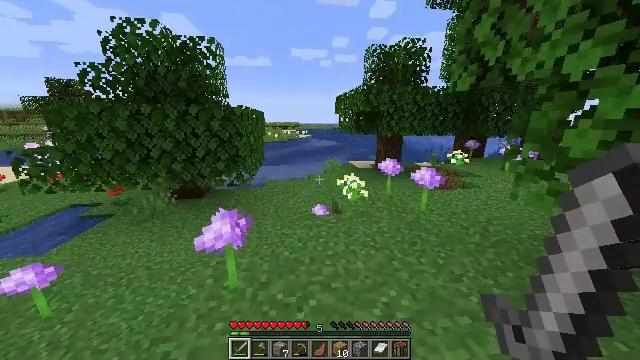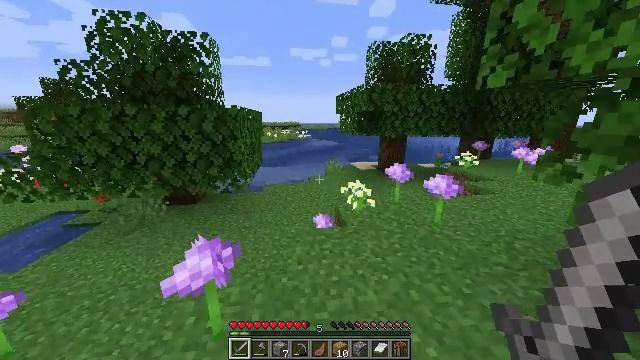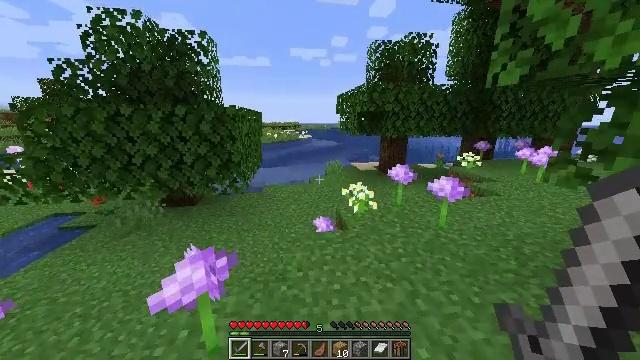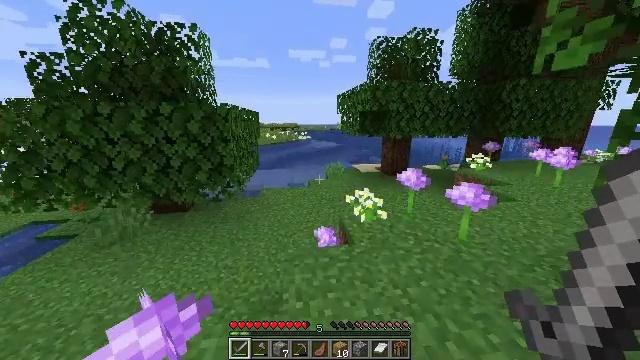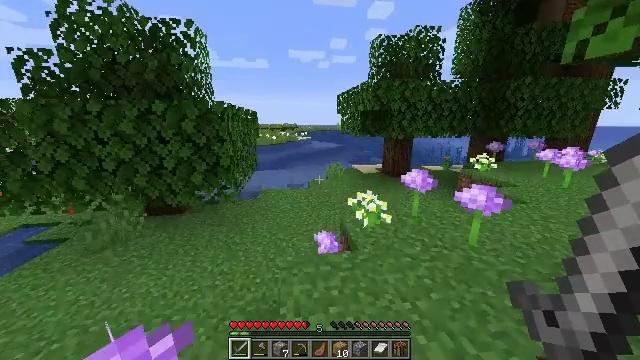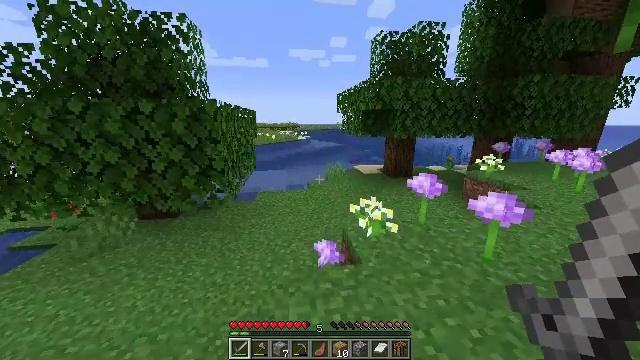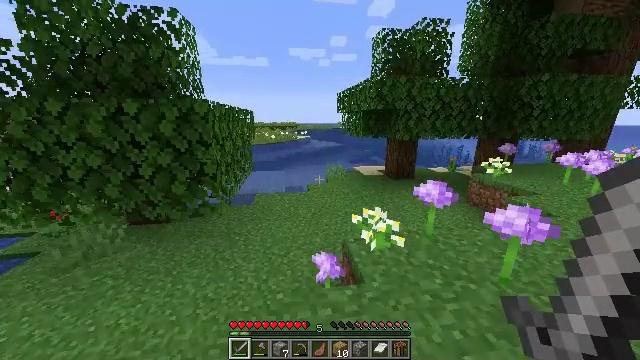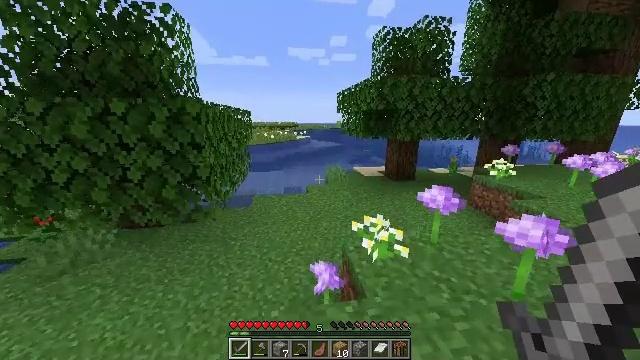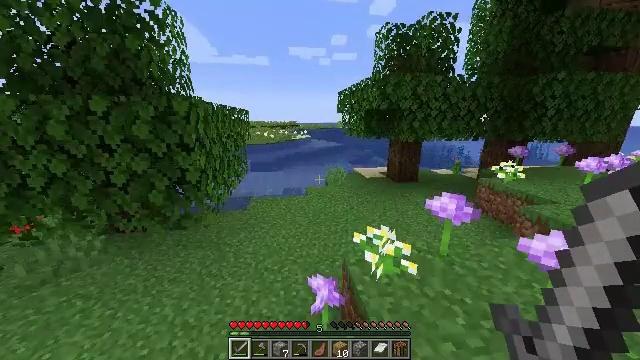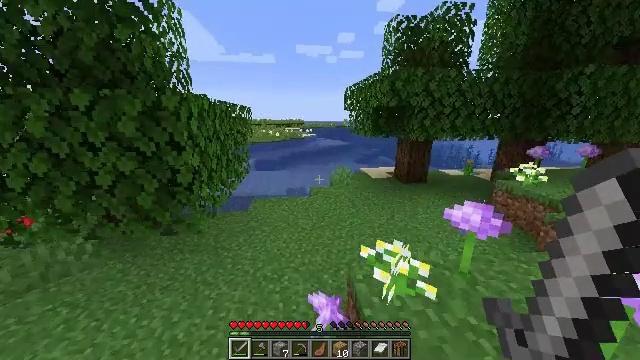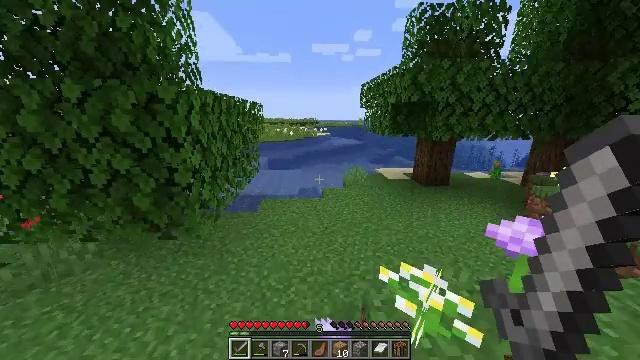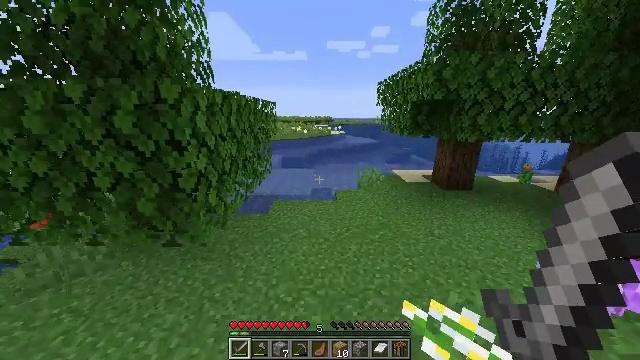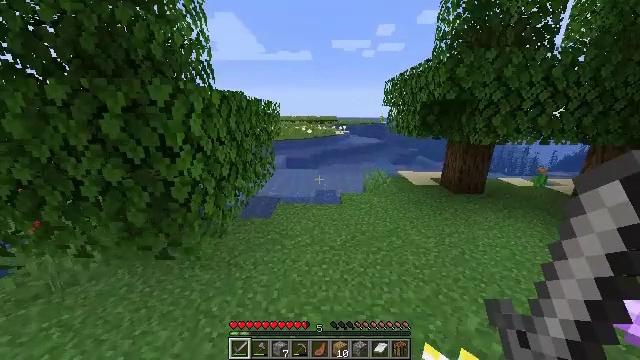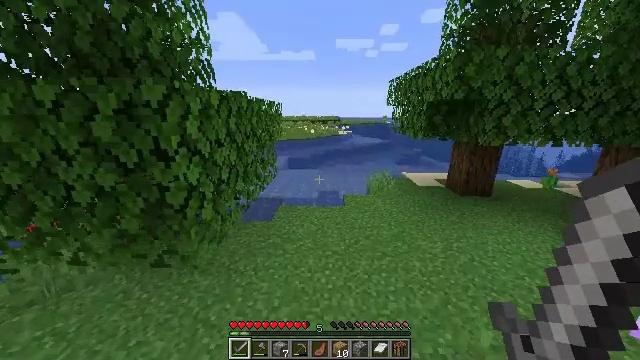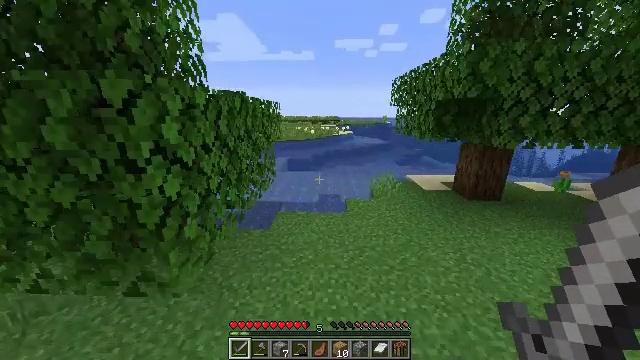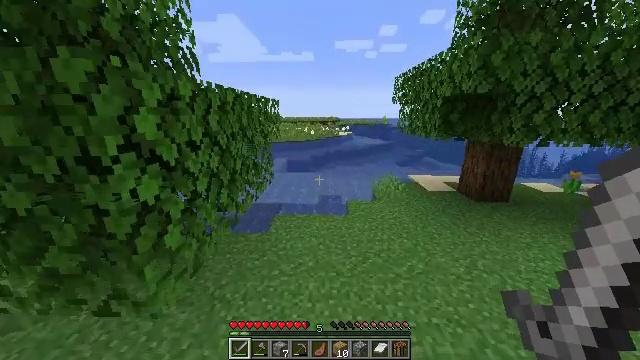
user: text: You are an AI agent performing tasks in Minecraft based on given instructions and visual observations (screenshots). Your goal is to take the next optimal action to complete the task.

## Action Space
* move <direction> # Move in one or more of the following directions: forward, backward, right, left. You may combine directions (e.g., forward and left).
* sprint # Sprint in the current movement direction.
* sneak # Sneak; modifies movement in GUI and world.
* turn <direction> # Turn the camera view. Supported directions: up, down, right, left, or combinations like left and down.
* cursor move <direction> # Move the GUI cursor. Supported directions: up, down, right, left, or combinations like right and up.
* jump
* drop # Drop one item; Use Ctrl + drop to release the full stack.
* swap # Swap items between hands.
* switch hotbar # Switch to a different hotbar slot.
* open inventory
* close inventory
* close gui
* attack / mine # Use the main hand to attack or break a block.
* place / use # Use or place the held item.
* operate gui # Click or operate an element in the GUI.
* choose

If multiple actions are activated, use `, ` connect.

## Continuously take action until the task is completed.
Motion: motion action
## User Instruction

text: Break the sugar cane.
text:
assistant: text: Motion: move forward, sprint
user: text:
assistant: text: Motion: move forward, sprint
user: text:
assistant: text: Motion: move forward, sprint
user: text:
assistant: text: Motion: move forward, sprint
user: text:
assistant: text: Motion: move forward, sprint
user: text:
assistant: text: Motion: move forward, sprint
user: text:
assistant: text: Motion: move forward, sprint
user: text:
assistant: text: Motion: move forward, sprint
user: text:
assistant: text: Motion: move forward, sprint, turn left
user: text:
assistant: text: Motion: move forward, sprint, turn left
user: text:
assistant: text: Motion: move forward, sprint, turn left
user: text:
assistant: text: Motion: move forward, sprint, turn left
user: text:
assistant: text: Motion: move forward, sprint
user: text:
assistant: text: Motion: move forward, sprint
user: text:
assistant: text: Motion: move forward, sprint
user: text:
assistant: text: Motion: move forward, sprint
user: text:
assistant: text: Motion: move forward, sprint
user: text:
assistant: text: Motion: move forward, sprint
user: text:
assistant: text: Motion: move forward, sprint
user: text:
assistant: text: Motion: move forward, sprint
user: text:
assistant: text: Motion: move forward, sprint
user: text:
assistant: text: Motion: move forward, sprint
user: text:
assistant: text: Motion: move forward, sprint
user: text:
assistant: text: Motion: move forward, sprint
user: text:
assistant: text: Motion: move forward, sprint
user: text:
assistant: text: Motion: move forward, sprint
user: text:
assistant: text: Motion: move forward, sprint, turn left
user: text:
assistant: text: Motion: move forward, sprint, turn left
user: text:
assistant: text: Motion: move forward, sprint
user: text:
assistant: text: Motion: move forward, sprint